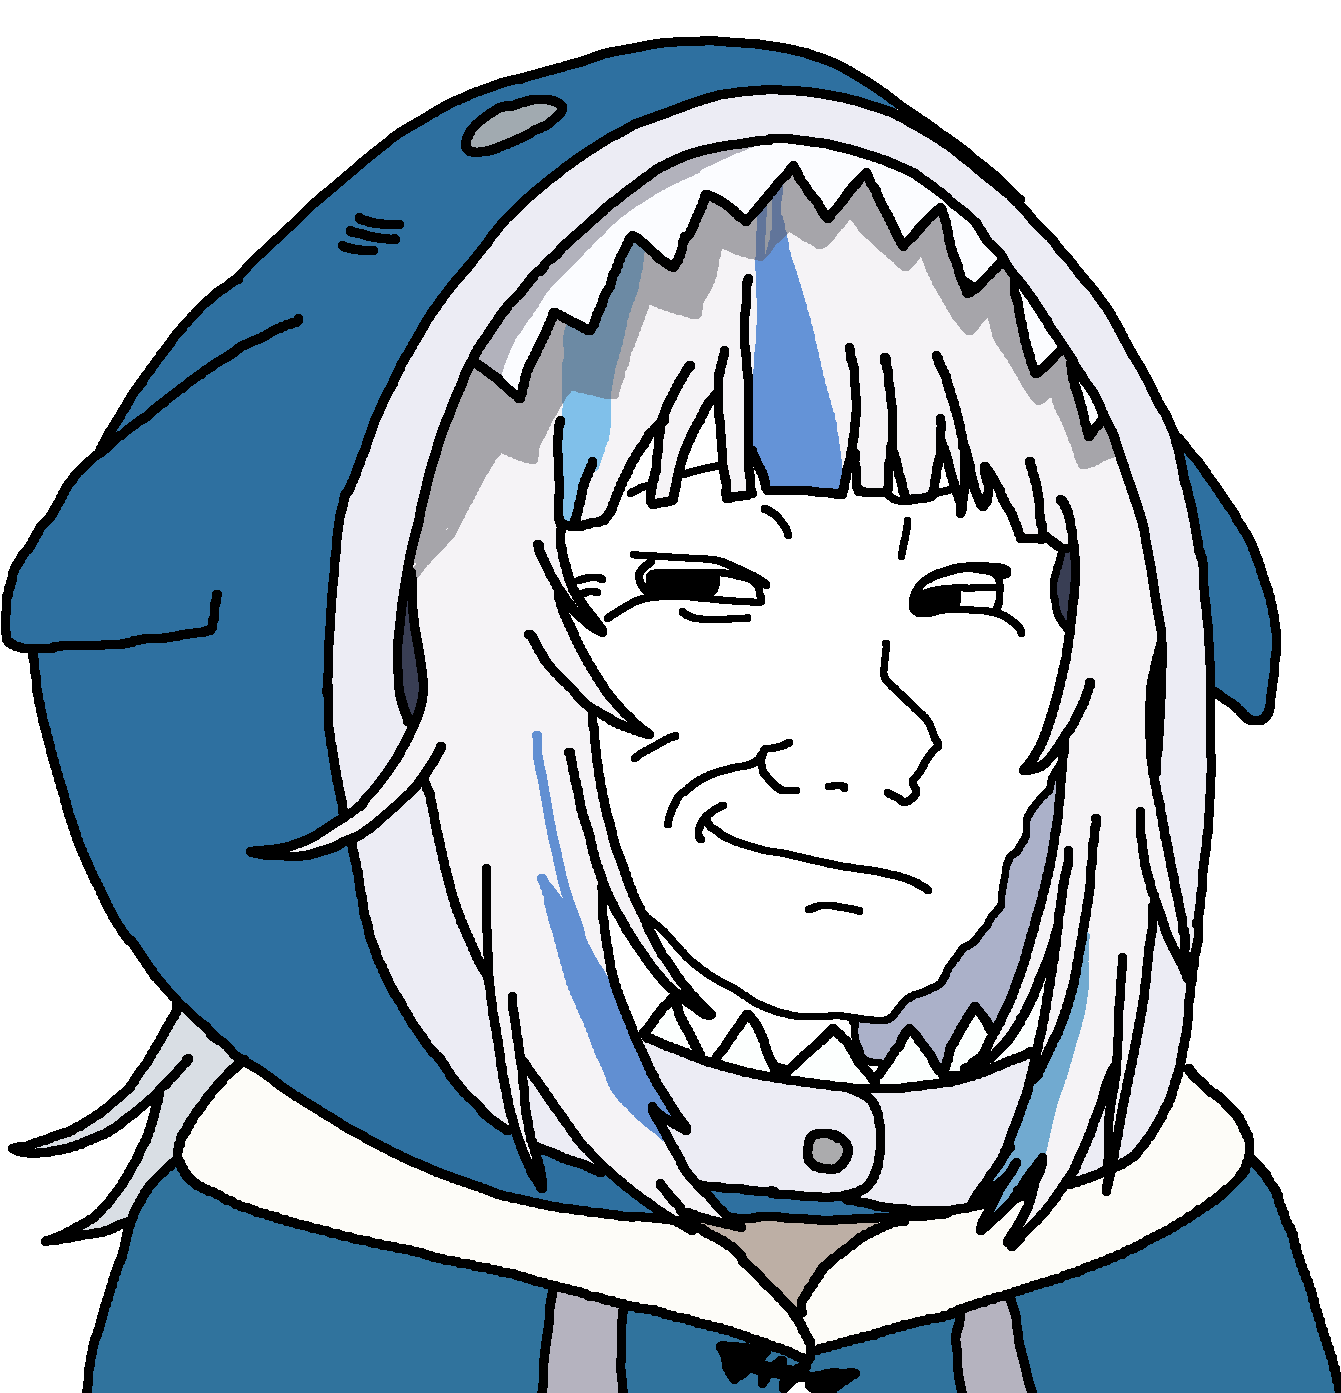
Label: 5_Smugjak